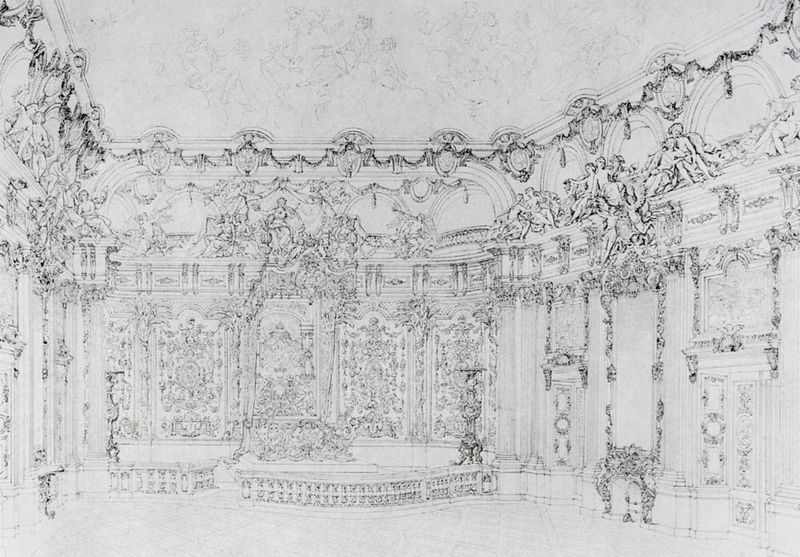
Titel: Vorentwurf zum Schlafzimmer von "Tmeicos-Ettal"
Künstler: Georg Dollmann
Schlagwörter: gemälde, weiß, menschen, fenster, frau, grau, holz, raum, schmuck, schwarz, skizze, säule, säulen, tür, zeichnung, zimmer, gebäude, schloss, ornament, architektur, barock, sockel, innenraum, spiegel, kirche, interieur, reich, decke, innen, rokoko, brunnen, kamin, garten, putto, türen, studie, grafik, graphik, saal, figuren, querformat, könig, dekoration, wandteppich, dekor, ornamente, bett, schlafzimmer, leuchter, stuck, geländer, podest, gemach, halle, eingang, tusche, medaillon, münchen, palast, balustrade, linie, linear, groß, stich, schwarzweiß, entwurf, altar, bleistiftzeichnung, girlanden, verziert, wandschmuck, fries, wappen, sims, schranke, skulpturen, plastiken, statuen, wandaufriss, schlafgemach, fresken, tapisserie, baldachin, plan, konsolen, fresko, prunk, nymphenburg, putti, zierrat, schwar, fresco, ludwig, vertäfelung, himmelbett, türchen, liniear, architekturzeichnung, zeichung, deckenmalerei, vorzeichnung, repräsentativ, würzburg, bauschmuck, festsaal, epoche, ballsaal, pergola, törchen, thronsaal, verzeirt, cuviller, badenburg, stuckverzierung, medaillone, gesim, prunkbett, schalfraum, wannd, hoheitlich, reichhaltig, sgewülbe, ludwi, barocksaal, roxheim, pergolagarten